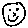
Label: smiley face